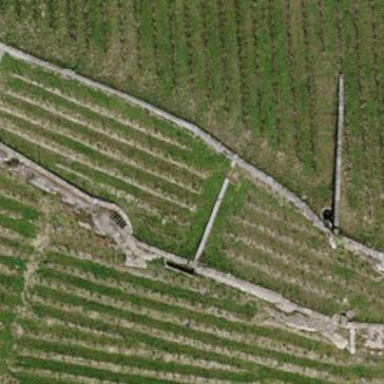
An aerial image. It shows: Vineyard with grape crops.